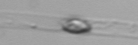
Label: Dactyliosolen_blavyanus